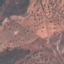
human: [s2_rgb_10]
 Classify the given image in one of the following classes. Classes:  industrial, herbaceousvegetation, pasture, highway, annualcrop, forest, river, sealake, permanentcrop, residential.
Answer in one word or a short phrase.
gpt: PermanentCrop